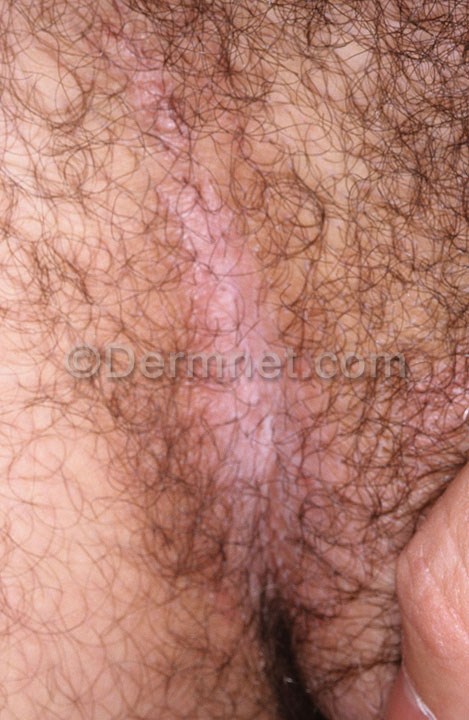
Disease: Tinea Ringworm Candidiasis and other Fungal Infections